Question:
I am trying to create a android UI with sliding feature in the middle of the screen. I only have MainAcitivity.java and trying to figure out how this can be done. Is there a control already in the sdk?. I see the sample which does the slide for the entire activity screen but not within the activity. Can you guys provide some ideas on how to do this. Thanks
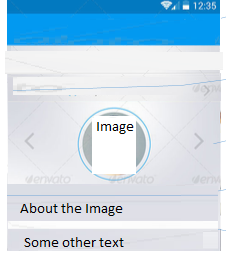
Answer: You can use ViewPager... It is not necesary to use fragments.
'''
<android.support.v4.view.ViewPager
android:id="@+id/pager"
android:layout_width="match_parent"
android:layout_height="0px"
android:layout_weight="1" >
</android.support.v4.view.ViewPager>
<LinearLayout
android:layout_width="match_parent"
android:layout_height="wrap_content"
android:layout_weight="0"
android:gravity="center"
android:measureWithLargestChild="true"
android:orientation="horizontal" >
<Button
android:id="@+id/first"
android:layout_width="wrap_content"
android:layout_height="wrap_content"
android:text="ABOUT THE IMAGE" >
</Button>
<Button
android:id="@+id/last"
android:layout_width="wrap_content"
android:layout_height="wrap_content"
android:text="SOME OTHER TEXT" >
</Button>
</LinearLayout>
'''
Here an example.
<URL>
Here an example using viewpager with fragments :
<URL>